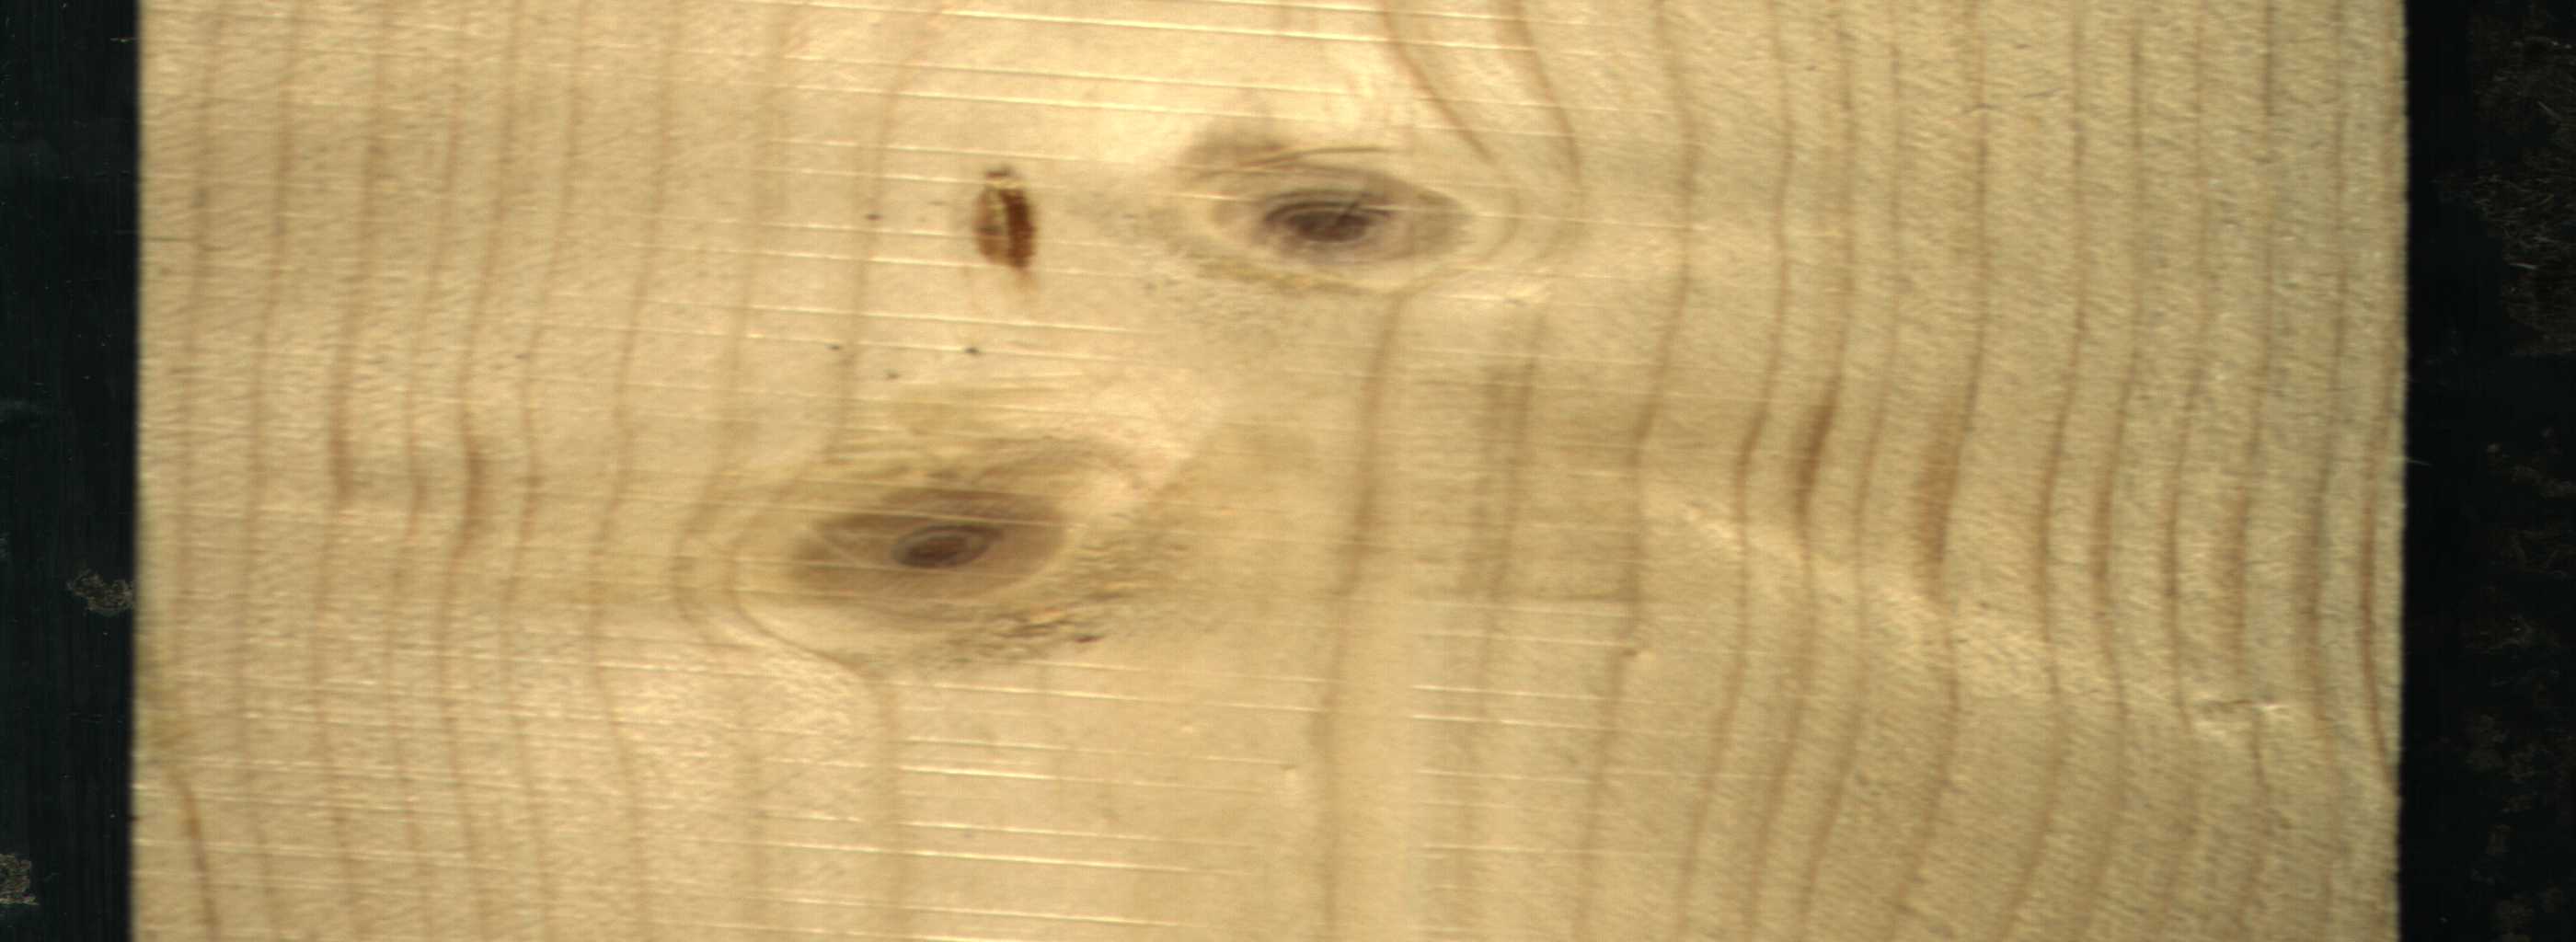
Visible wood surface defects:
resin
Live_Knot
Live_Knot